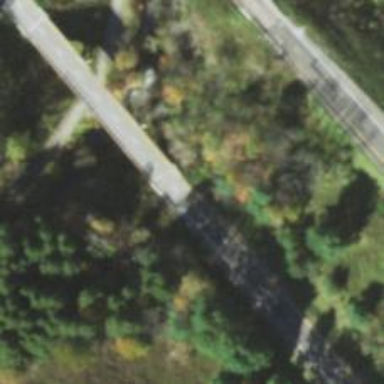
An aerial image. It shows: Bridge over motorway.